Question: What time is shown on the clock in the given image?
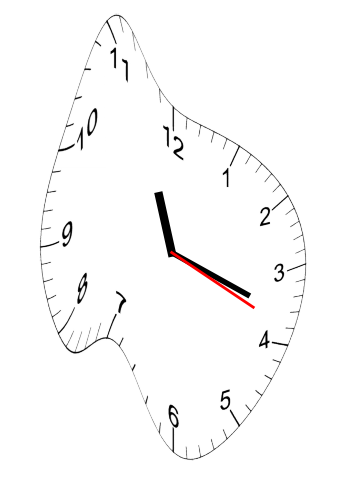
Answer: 11:18:19